Field crop: maize
Growth stage: 1
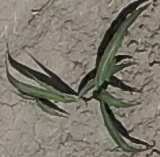
Species: sorghum